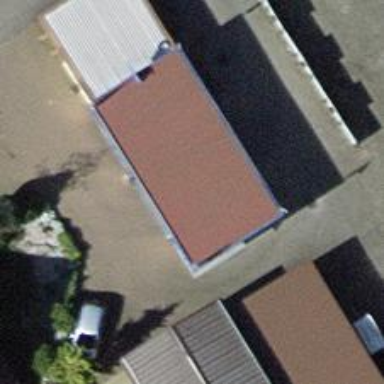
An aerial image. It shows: Car wash facility.